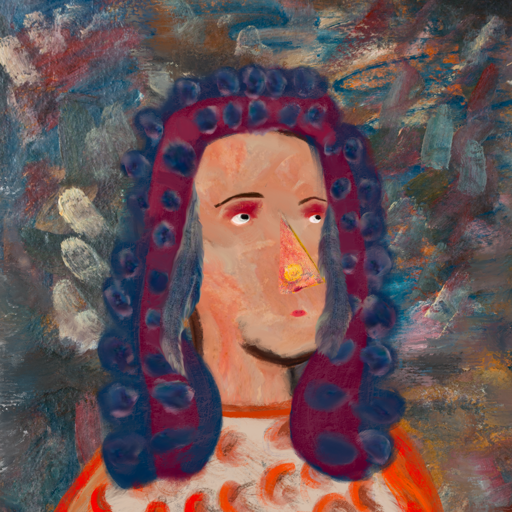
Background: Boggyland, Head And Neck Side: Roy_Bahadur, Face Side: Irani, Bust: Rupkatha, Hair Side: Hill_Girl, Head Accessory: Blank, Second Necklace: Blank, Necklace: Blank, Baby: Blank